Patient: sex M, age 57
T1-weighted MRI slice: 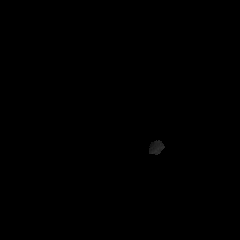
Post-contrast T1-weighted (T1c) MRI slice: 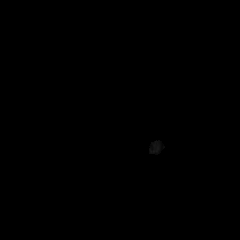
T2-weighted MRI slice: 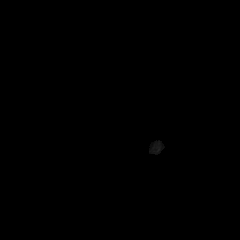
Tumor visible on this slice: no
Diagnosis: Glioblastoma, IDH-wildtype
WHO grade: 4